Question: My data table looks like this:
'''
table_name expected_value observed_value
<chr> <dbl> <dbl>
1 table1 95237608 95100229
2 table2 <PHONE> <PHONE>
3 table3 <PHONE> <PHONE>
'''
I would like to create a multivariate bar chart to compare the 'expected_value' and 'observed_value' for each table.
Something looks like this:

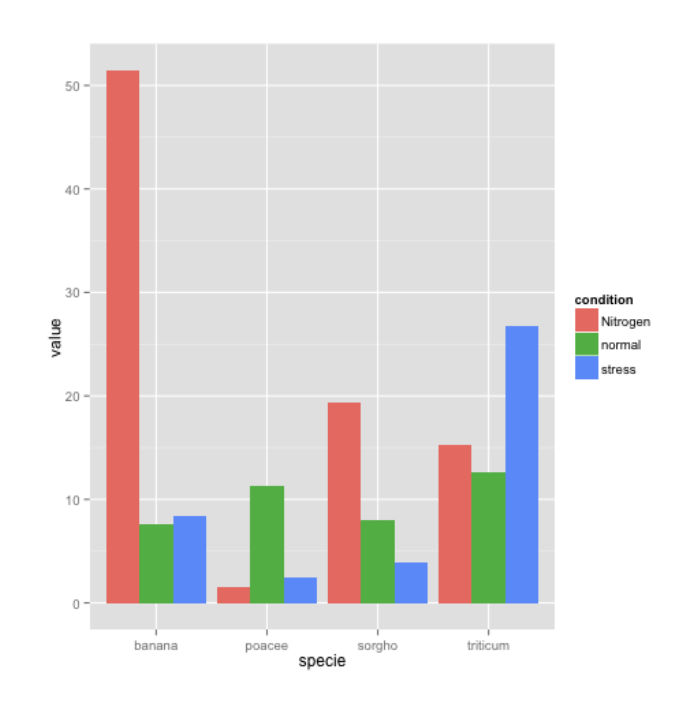
Answer: for doing so in ggplot first you have to change your format from wide to long, (tidyr::gather) then you map the aesthetics (choose the variables to be mapped) and finally you must use stat "identity" instead of the default "count",
'''
library(ggplot2)
library(tidyr)
library(dplyr)
df <- data.frame(table_name =c("a", "b","c"), expected=runif(3), observed=runif(3))
gather(df, key, value, -table_name) %>% ggplot(aes(table_name, value, fill=key)) + geom_bar(stat="identity", position="dodge")
'''
<URL>